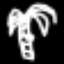
Label: palm tree